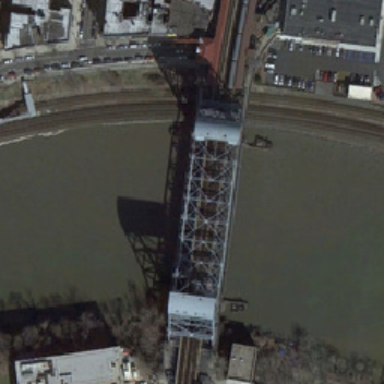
The wide bridge was decorated in gray one was a parking lot full of cars .